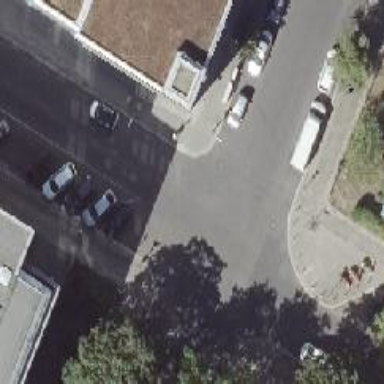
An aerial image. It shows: Residential road with separate sidewalk and opposite cycleway. The surface is asphalt.